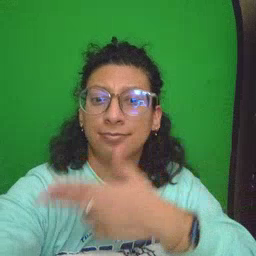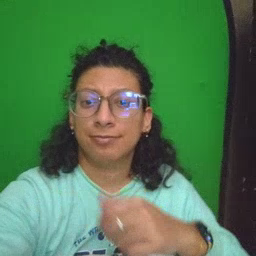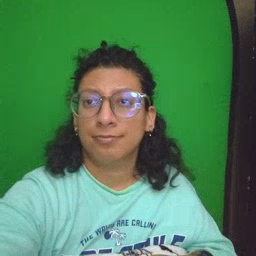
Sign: scissors